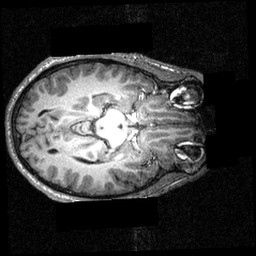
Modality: T1w
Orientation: axial
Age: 24
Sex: male
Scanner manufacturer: siemens
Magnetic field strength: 3.951 T
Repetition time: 1.5 s
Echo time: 0.00335 s